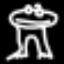
Label: frog